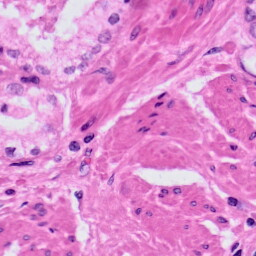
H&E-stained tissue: Prostate